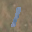
Label: 1